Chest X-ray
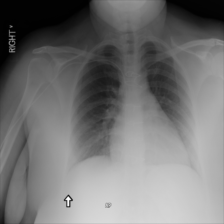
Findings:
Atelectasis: negative
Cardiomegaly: negative
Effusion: negative
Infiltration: negative
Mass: negative
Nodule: negative
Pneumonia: negative
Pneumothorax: negative
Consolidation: negative
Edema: negative
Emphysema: negative
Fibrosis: negative
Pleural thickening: negative
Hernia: negative